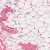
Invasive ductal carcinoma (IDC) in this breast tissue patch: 0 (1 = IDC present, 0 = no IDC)